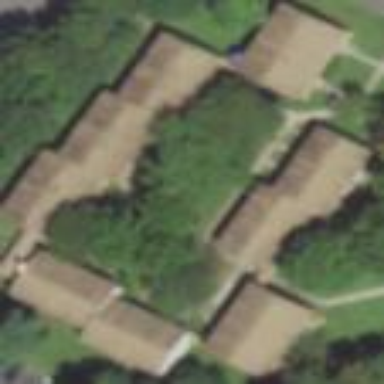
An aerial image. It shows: Image showing building with apartments.